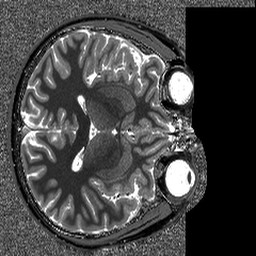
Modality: T1map
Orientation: axial
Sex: male